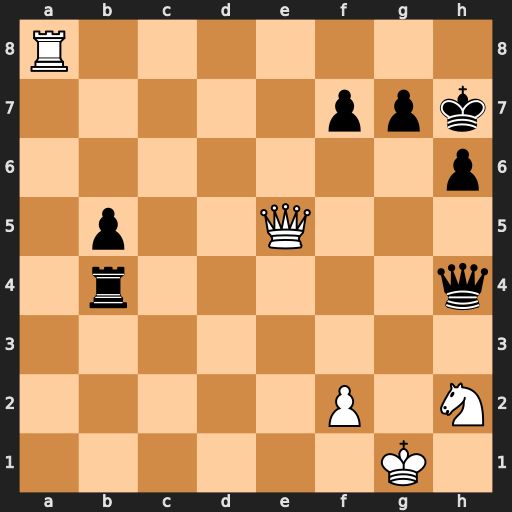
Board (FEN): R7/5ppk/7p/1p2Q3/1r5q/8/5P1N/6K1
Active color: w
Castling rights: -
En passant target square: -
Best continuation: Qf5+ g6 Qxf7#